【题型】解答题　【知识点】平面几何　【难度】hard
在八年级的时候, 我们曾经一起研究过一种三角形: 如果三角形的一个角的平分线与一条边上的中线互相垂直, 那么这个三角形叫做“线垂”三角形, 这个角叫做“分角”. 它的一个重要性质为: “分角”的两边成倍半关系. 这个性质的逆命题也成立.

利用以上我们研究得到的结论, 解决以下问题:

已知 \(\triangle ABC\) 是“线垂”三角形, \(AB < BC\), \(\angle ABC\) 是 \(\triangle ABC\) 的“分角”.

(1) 如图 1, \(BD\) 是 \(\triangle ABC\) 的角平分线, \(AE\) 是 \(\triangle ABC\) 的中线, \(AE\) 与 \(BD\) 相交于点 \(F\). 求 \(BF: FD\) 的值;

(2) 在图 2 中画 \(\triangle ABC\) 的一条分割线, 使所分成的两个三角形都成为“线垂”三角形, 并指出各自的“分角”, 说明理由;

(3) 在 (2) 的条件下, 记分割得到的两个三角形“分角”的平分线交于点 \(O\), 点 \(O\) 与点 \(A\)、\(B\)、\(C\) 的距离分别为 \(a\)、\(b\)、\(c\), 求 \(a\)、\(b\)、\(c\) 满足的等量关系.
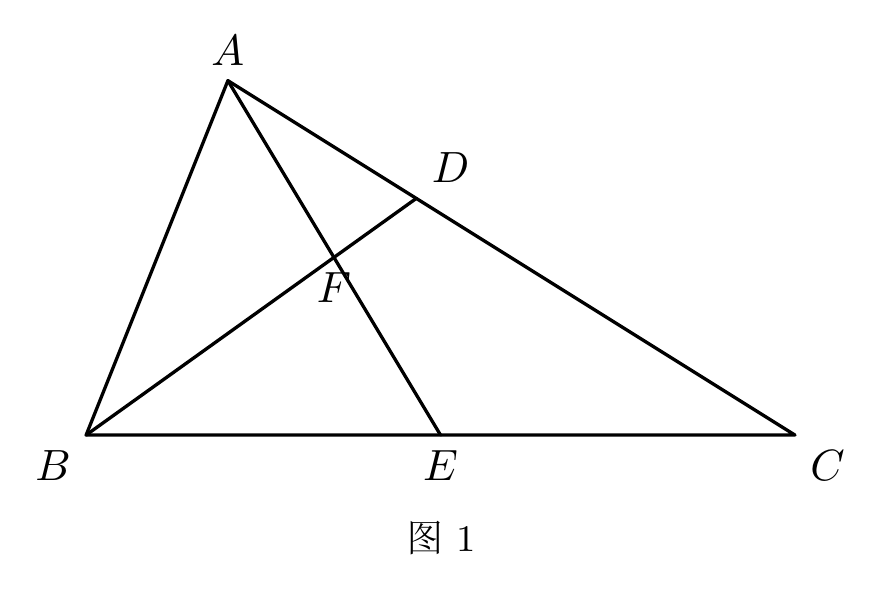
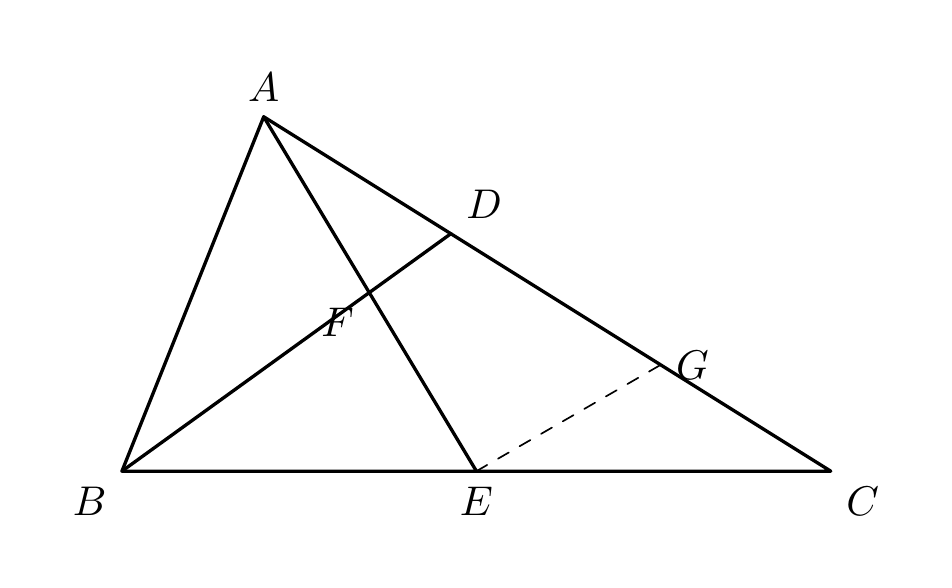
【解答】
【答案】(1) \(BF: FD\) 的值等于 \(3\);

(2) 图见解析, \(\triangle ABM\) 是“线垂三角形”, \(\angle B\) 是“分角”, \(\triangle ACM\) 是“线垂三角形”, \(\angle MAC\) 是“分角”, 理由见解析;

(3) \(4a^2 + b^2 = c^2\).

\vspace{1em}

【知识点】等腰三角形的性质和判定、用勾股定理解三角形、相似三角形的判定与性质综合.

\vspace{1em}

【分析】(1) 过点 \(E\) 作 \(EG \parallel BD\), 交 \(AC\) 于点 \(G\). 由“线垂”三角形的定义求得 \(BC = 2AB\), 由等腰三角形的性质求得 \(AF = EF\), 证明 \(\triangle AFD \sim \triangle AEG\), \(\triangle CEG \sim \triangle CBD\), 推出 \(\frac{DF}{EG} = \frac{AF}{AE} = \frac{1}{2}\), \(\frac{EG}{BD} = \frac{EC}{BC} = \frac{1}{2}\), 据此求解即可;

(2) 在边 \(BC\) 上取点 \(M\), 使 \(BM = \frac{1}{2}AB\), 联结 \(AM\), 那么 \(\triangle ABM\) 是“线垂三角形”, \(\angle B\) 是“分角”, 证明 \(\triangle ABM \sim \triangle CBA\), 得到 \(\frac{AM}{CA} = \frac{1}{2}\), 则 \(\triangle ACM\) 也是“线垂三角形”, \(\angle MAC\) 是“分角”;

(3) 作 \(\angle B\) 和 \(\angle CAM\) 的平分线, 交点为 \(O\), 联结 \(OC\), 延长 \(AO\), 交边 \(BC\) 于点 \(N\). 延长 \(AN\) 至点 \(G\), 使 \(NG = ON\), 联结 \(CG\), 证明 \(\triangle BON \cong \triangle CGN\), 在 \(\text{Rt}\triangle OGC\) 中, 利用勾股定理即可求解.

\vspace{1em}

【详解】(1) 解: 过点 \(E\) 作 \(EG \parallel BD\), 交 \(AC\) 于点 \(G\).

由 \(\angle ABC\) 是“线垂”三角形 \(ABC\) 的“分角”, \(AB < BC\), 可知 \(BC = 2AB\).

\(\because AE\) 是 \(\triangle ABC\) 的中线,

\(\therefore BC = 2BE\),

\(\therefore AB = BE\).

\(\because BD\) 是 \(\triangle ABC\) 的角平分线,

\(\therefore AF = EF\).

\(\because EG \parallel BD\),

\(\therefore \triangle AFD \sim \triangle AEG\), \(\triangle CEG \sim \triangle CBD\),

\(\therefore \frac{DF}{EG} = \frac{AF}{AE} = \frac{1}{2}\), \(\frac{EG}{BD} = \frac{EC}{BC} = \frac{1}{2}\),

\(\therefore BD: FD = 4:1\) 的值等于 \(3\),

\(\therefore BF: FD\) 的值等于 \(3\).

(2) 解: 在边 \(BC\) 上取点 \(M\), 使 \(BM = \frac{1}{2}AB\), 联结 \(AM\).

那么 \(\triangle ABM\) 是“线垂三角形”, \(\angle B\) 是“分角”,

可得 \(\frac{BM}{BA} = \frac{BA}{BC} = \frac{1}{2}\),

\(\because \angle B\) 为公共角,

\(\therefore \triangle ABM \sim \triangle CBA\),

\(\therefore \frac{AM}{CA} = \frac{1}{2}\),

\(\therefore \triangle ACM\) 也是“线垂三角形”, \(\angle MAC\) 是“分角”.

(3) 解: 作 \(\angle B\) 和 \(\angle CAM\) 的平分线, 交点为 \(O\), 联结 \(OC\), 延长 \(AO\) 交边 \(BC\) 于点 \(N\).

由 (2) 得 \(\triangle ABM \sim \triangle CBA\),

\(\therefore \angle BAM = \angle ACB\),

可得 \(\angle ANB = \angle ACB + \angle NAC\),

又 \(\because \angle BAN = \angle BAM + \angle MAN\),

\(\therefore \angle ANB = \angle BAN\),

\(\therefore BA = BN = \frac{1}{2}BC = CN\).

\(\therefore BO \perp AN\), \(ON = OA = a\).

延长 \(AN\) 至点 \(G\), 使 \(NG = ON\), 联结 \(CG\).

\(\because BN = CN\), \(\angle BNO = \angle CNG\), \(NG = ON\),

\(\therefore \triangle BON \cong \triangle CGN\),

\(\therefore CG = b\), \(\angle CGN = \angle BON = 90^\circ\).

在 \(\text{Rt}\triangle OGC\) 中, 由勾股定理得 \(OG^2 + CG^2 = OC^2\), 即 \((2a)^2 + b^2 = c^2\),

\(\therefore 4a^2 + b^2 = c^2\).

\vspace{1em}

【点睛】本题考查了“线垂三角形”的定义, 相似三角形的判定和性质, 等腰三角形的判定和性质, 全等三角形的判定和性质, 勾股定理. 正确引出辅助线解决问题是解题的关键.

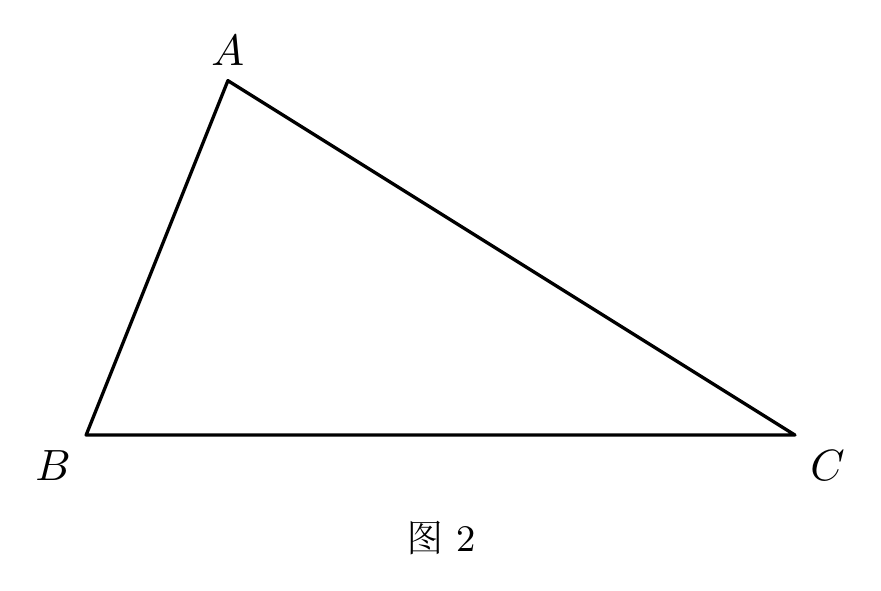
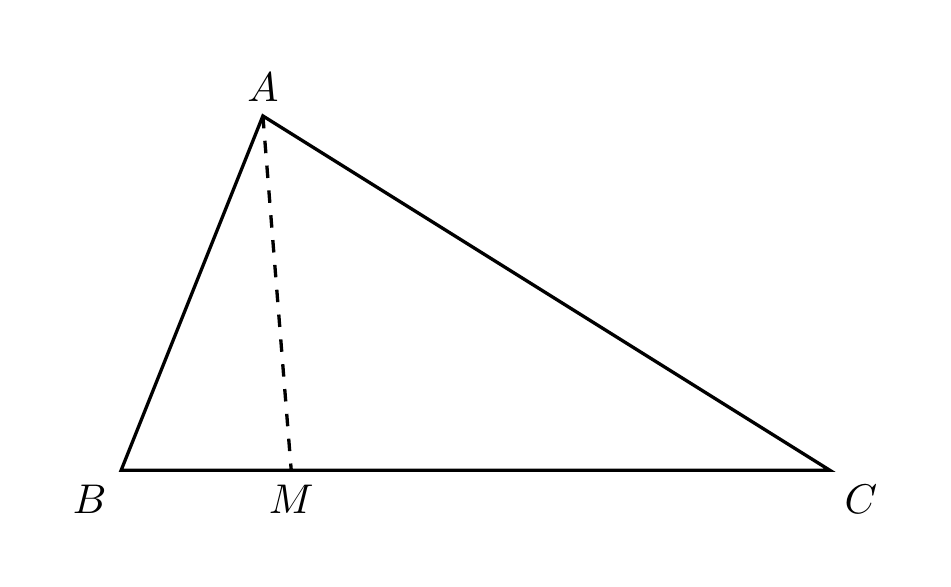
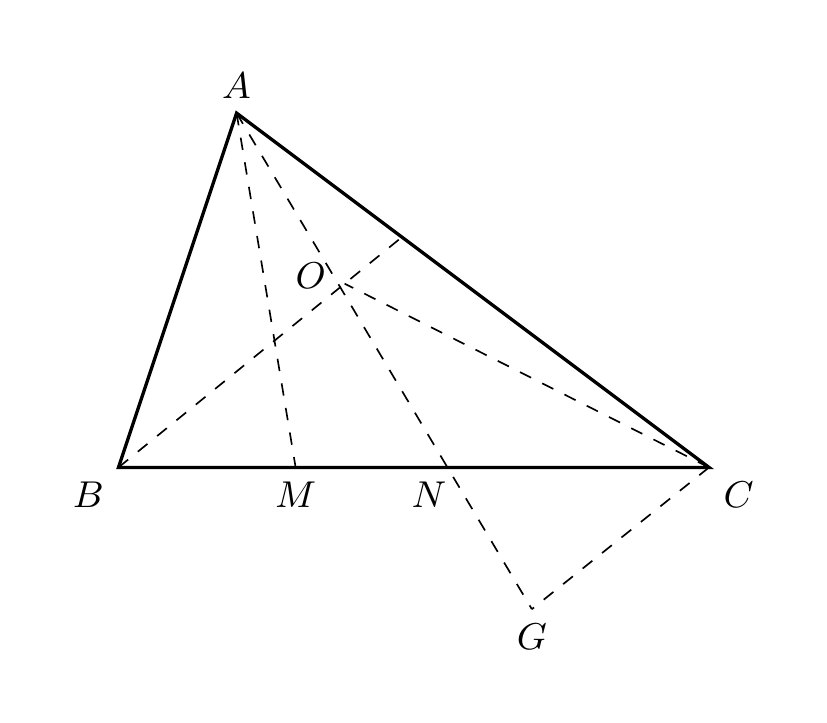